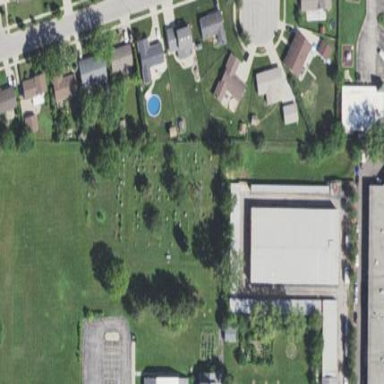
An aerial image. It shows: Cemetery.